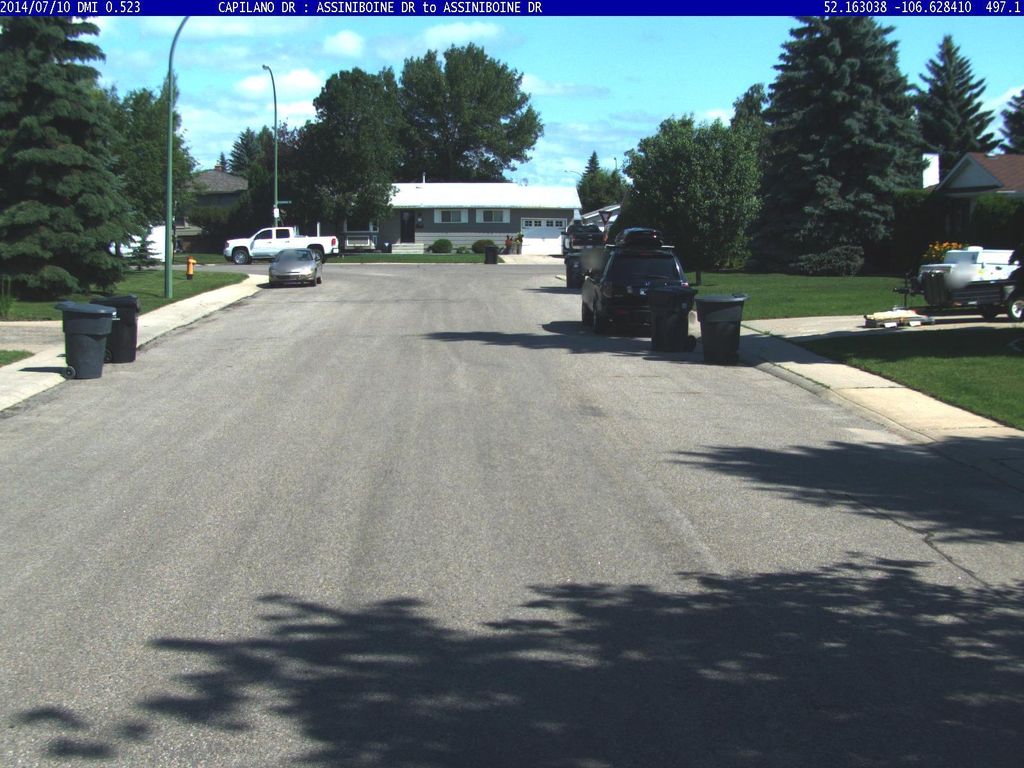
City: saskatoon